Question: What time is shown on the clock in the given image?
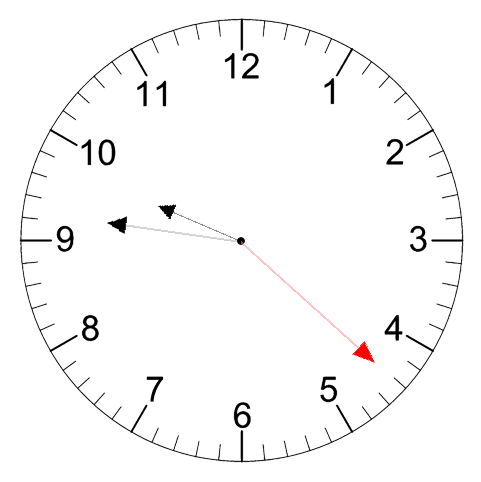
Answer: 09:46:22